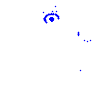
Particle: electron